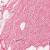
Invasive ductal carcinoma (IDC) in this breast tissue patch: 0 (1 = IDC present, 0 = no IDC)